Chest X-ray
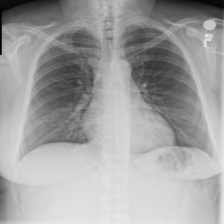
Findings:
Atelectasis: negative
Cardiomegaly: negative
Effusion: negative
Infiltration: negative
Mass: negative
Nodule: negative
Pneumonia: negative
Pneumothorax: negative
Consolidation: negative
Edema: negative
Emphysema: negative
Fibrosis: negative
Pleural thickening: negative
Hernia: negative